This plot shows a bearing's acceleration signal over time (raw waveform). Determine the bearing's health state. Answer with exactly one of: normal, inner_race, outer_race, ball.
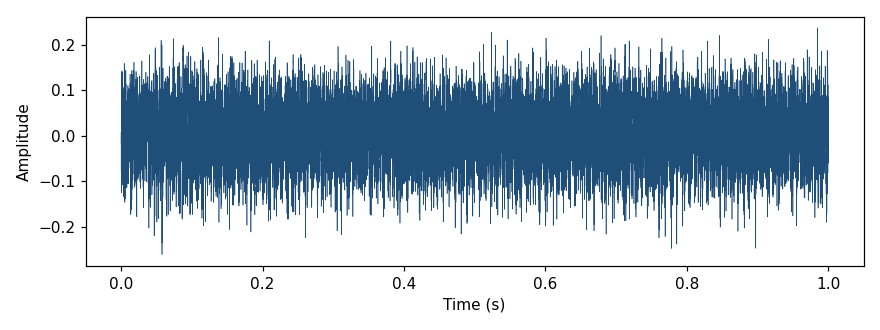
Answer: normal